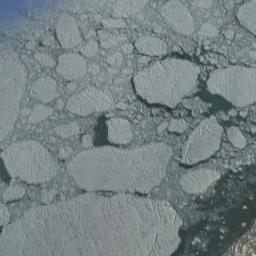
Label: sea_ice